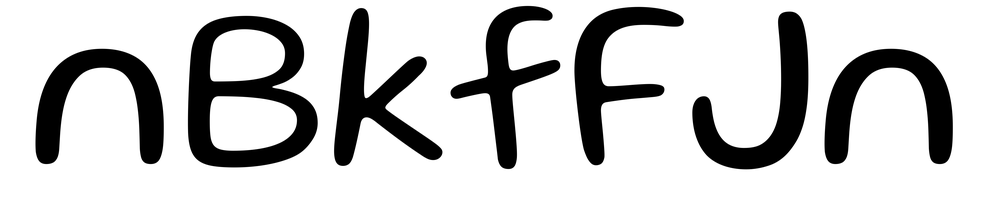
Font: Gluten_Light